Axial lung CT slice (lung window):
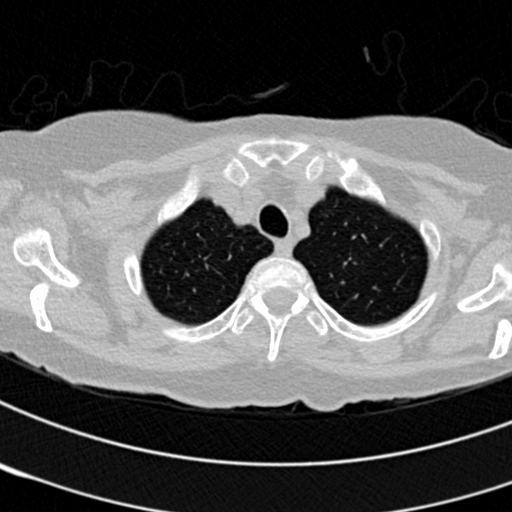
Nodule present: no